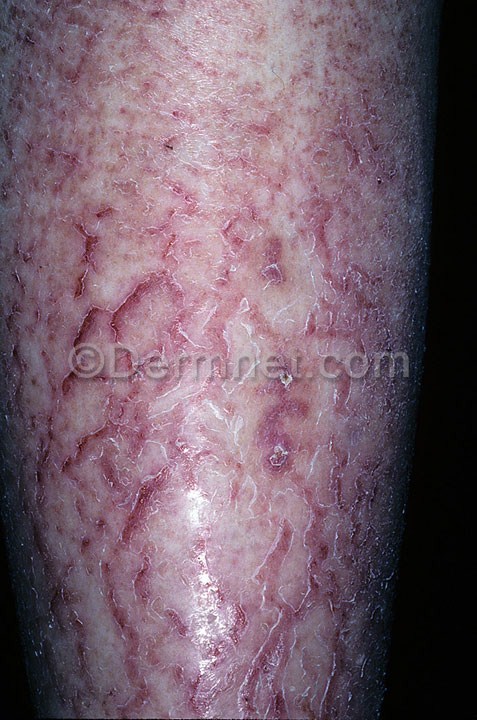
Disease: Eczema Photos